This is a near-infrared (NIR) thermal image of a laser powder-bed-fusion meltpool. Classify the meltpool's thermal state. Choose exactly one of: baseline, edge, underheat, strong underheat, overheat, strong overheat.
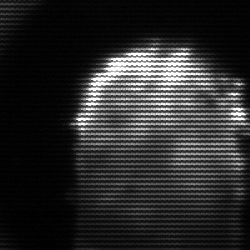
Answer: baseline